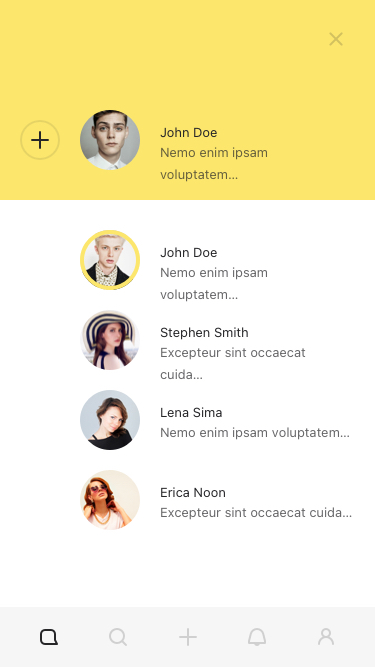
Text in this UI design:
Nemo enim ipsam voluptatem…
John Doe
Nemo enim ipsam voluptatem…
John Doe
Excepteur sint occaecat cuida…
Stephen Smith
Nemo enim ipsam voluptatem…
Lena Sima
Excepteur sint occaecat cuida…
Erica Noon